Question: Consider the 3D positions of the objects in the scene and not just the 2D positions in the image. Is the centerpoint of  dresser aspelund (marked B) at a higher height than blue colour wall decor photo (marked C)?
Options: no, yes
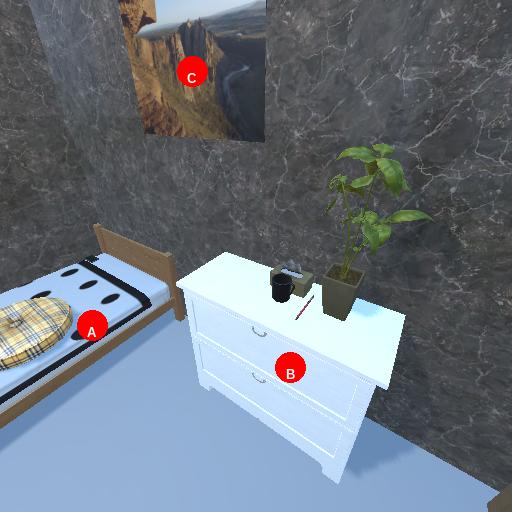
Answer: no